Question: So I am starting this new project and want to use Log4net to log to the Database. I am using EF for other things and it connects fine. For some reason L4N is not logging anything but not throwing any errors. Just wondering what step(s) I may be missing, hope someone can point it out. Do I need to "save" to the db somehow? Thanx so much in advance.
My web.config:
'''
<log4net>
<appender name="AdoNetAppender" type="log4net.Appender.AdoNetAppender">
<bufferSize value="100" />
<connectionType value="System.Data.EntityClient.SqlConnection, System.Data, Version=1.0.3300.0, Culture=neutral, PublicKeyToken=b77a5c561934e089" />
<connectionString value="data source=myserver;initial catalog=Reporting;integrated security=false;persist security info=True;User ID=myid;Password=mypassword" />
<commandText value="INSERT INTO [myschema].[Log] ([Date],[Thread],[Level],[Logger],[Message],[Exception]) VALUES (@log_date, @thread, @log_level, @logger, @message, @exception)" />
<parameter>
<parameterName value="@log_date" />
<dbType value="DateTime" />
<layout type="log4net.Layout.RawTimeStampLayout" />
</parameter>
<parameter>
<parameterName value="@thread" />
<dbType value="String" />
<size value="255" />
<layout type="log4net.Layout.PatternLayout">
<conversionPattern value="%thread" />
</layout>
</parameter>
<parameter>
<parameterName value="@log_level" />
<dbType value="String" />
<size value="50" />
<layout type="log4net.Layout.PatternLayout">
<conversionPattern value="%level" />
</layout>
</parameter>
<parameter>
<parameterName value="@logger" />
<dbType value="String" />
<size value="255" />
<layout type="log4net.Layout.PatternLayout">
<conversionPattern value="%logger" />
</layout>
</parameter>
<parameter>
<parameterName value="@message" />
<dbType value="String" />
<size value="4000" />
<layout type="log4net.Layout.PatternLayout">
<conversionPattern value="%message" />
</layout>
</parameter>
<parameter>
<parameterName value="@exception" />
<dbType value="String" />
<size value="2000" />
<layout type="log4net.Layout.ExceptionLayout" />
</parameter>
</appender>
<root>
<level value="Info" />
<appender-ref ref="LogFileAppender" />
</root>
'''
and my controller:
'''
...
using log4net;
using System.Reflection;
namespace MyNames.Controllers
{
public class ClientController : Controller
{
ReportingEntities db = new ReportingEntities();
private readonly ILog log = LogManager.GetLogger(MethodBase.GetCurrentMethod().DeclaringType);
public ActionResult Index()
{
this.log.Debug("Sample message to log to Db");
return View();
}
}
}
'''
EDIT: So I made the mods suggested gorilly but still doesnt work. Just happened to check output window and even though I enabled debugging it still shows this
..
Tried the debugging suggestion from <URL> but no error was thrown.
From my log4net internal debugging file:
'''
log4net: Assembly [DotNetOpenAuth.Core, Version=4.1.0.0, Culture=neutral, PublicKeyToken=2780ccd10d57b246] Loaded From [C:\Windows\Microsoft.NET\Framework4.0.30319\Temporary ASP.NET Files
ootf082a83eb20e9assembly\dl3\c62a3103\e01aa9f6_fda1cf01\DotNetOpenAuth.Core.dll]
log4net: Assembly [DotNetOpenAuth.Core, Version=4.1.0.0, Culture=neutral, PublicKeyToken=2780ccd10d57b246] does not have a RepositoryAttribute specified.
log4net: Assembly [DotNetOpenAuth.Core, Version=4.1.0.0, Culture=neutral, PublicKeyToken=2780ccd10d57b246] using repository [log4net-default-repository] and repository type [log4net.Repository.Hierarchy.Hierarchy]
log4net: Creating repository [log4net-default-repository] using type [log4net.Repository.Hierarchy.Hierarchy]
log4net: Shutdown called on Hierarchy [log4net-default-repository]
'''
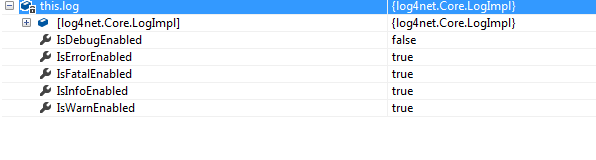
Answer: Add this line to Global.asax.cs (in Application_Start()):
'log4net.Config.XmlConfigurator.Configure();'
Also, you can turn on log4net debugging to help you figure out what's going wrong by adding this line to your Web.config under '<appSettings>':
The below had 'value="false"', but should be 'value="true"'.
'''
<add key="log4net.Internal.Debug" value="true"/>
'''
You can send log4net's internal debug logging to a file by adding the following to your Web.config (see the official explanation <URL>:
'''
<system.diagnostics>
<trace autoflush="true">
<listeners>
<add
name="textWriterTraceListener"
type="System.Diagnostics.TextWriterTraceListener"
initializeData="C:\mylogdirectory\log4net_debug.txt" />
</listeners>
</trace>
</system.diagnostics>
'''